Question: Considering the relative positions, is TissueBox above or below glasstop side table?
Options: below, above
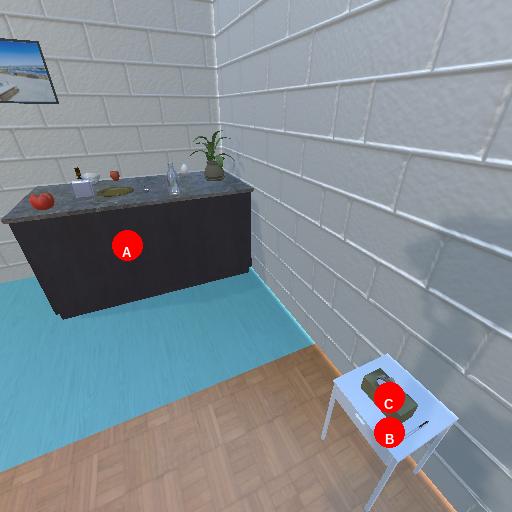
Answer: below